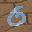
Label: 0